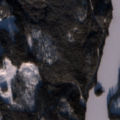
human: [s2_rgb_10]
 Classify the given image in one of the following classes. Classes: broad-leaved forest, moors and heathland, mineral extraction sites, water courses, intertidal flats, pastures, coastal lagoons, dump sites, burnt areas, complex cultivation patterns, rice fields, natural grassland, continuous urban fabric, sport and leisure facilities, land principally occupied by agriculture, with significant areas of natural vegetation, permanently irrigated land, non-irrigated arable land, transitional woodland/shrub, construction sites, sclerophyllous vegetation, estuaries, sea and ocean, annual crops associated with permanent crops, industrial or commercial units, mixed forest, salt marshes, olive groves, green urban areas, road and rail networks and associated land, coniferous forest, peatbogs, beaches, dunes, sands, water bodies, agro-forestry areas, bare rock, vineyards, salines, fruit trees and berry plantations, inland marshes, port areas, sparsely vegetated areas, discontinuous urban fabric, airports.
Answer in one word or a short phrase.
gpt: coniferous forest, mixed forest, water bodies